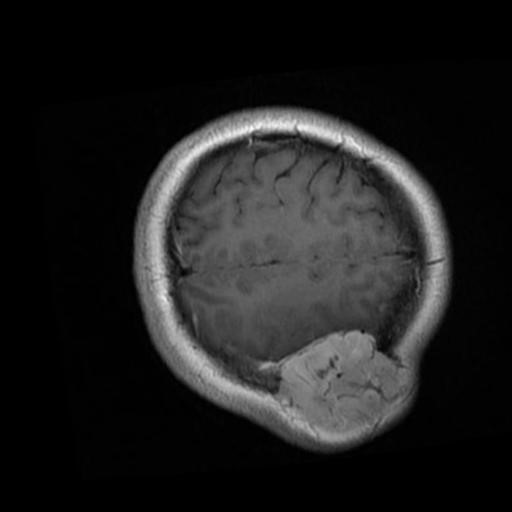
Label: brain_menin